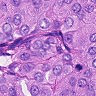
Metastatic tissue present: yes